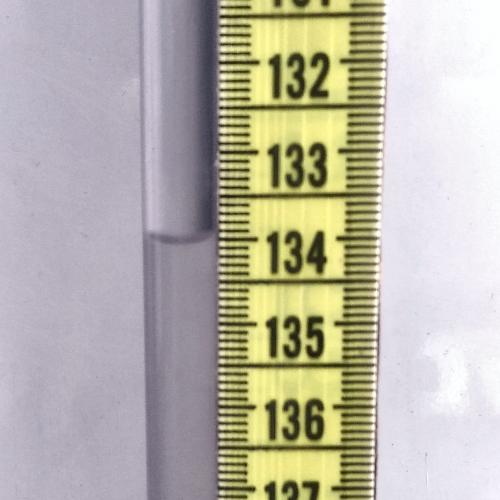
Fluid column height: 134.0 cm